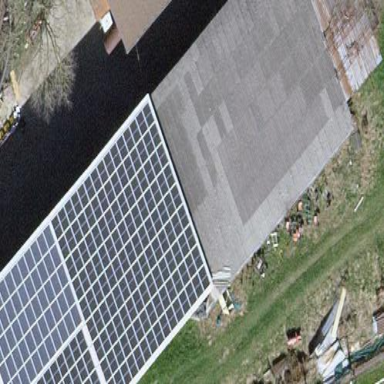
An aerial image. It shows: Solar power generator with photovoltaic panels.